Question: I'm experimenting with deleting files on Windows with 'IFileOperation::DeleteItems'. On Windows 7, when I invoke IFileOperation::PerformOperations' I get a question asking whether I want to delete the files first. But on Windows 8 it doesn't ask for a confirmation and just moves files to trash.
This is the prompt I'm talking about:

Here's the code:
'''
result = iOperation->DeleteItems(iArray);
if (SUCCEEDED(result))
{
result = iOperation->SetOperationFlags(FOF_ALLOWUNDO);
assert(SUCCEEDED(result));
result = iOperation->SetOwnerWindow((HWND)parentWindow);
assert(SUCCEEDED(result));
result = iOperation->PerformOperations();
}
'''
I've also tried 'SetOperationFlags(FOF_ALLOWUNDO | FOFX_RECYCLEONDELETE);' - the effect seems to be the same.
If I request a file to be deleted irrevocably instead of being moved to trash ('SetOperationFlags(FOF_WANTNUKEWARNING)') I get a prompt just like in Windows 7.
How can I get deletion prompt on Windows 8?
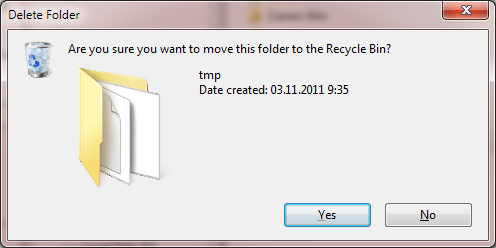
Answer: From the comments:
Whether a confirmation is displayed is a user setting. It can be changed from the Properties window of the recycle bin. On your Windows 8 system, that option is disabled. On your Windows 7 system, that option is enabled. It may be, as you suggest, that the default value of this option has been changed in Windows 8, but you can still manually enable it.